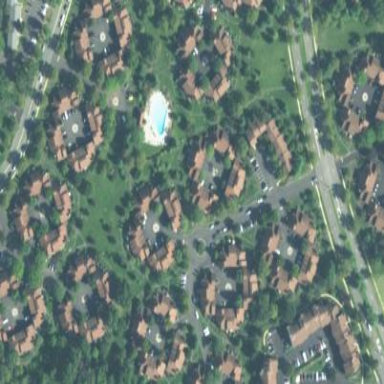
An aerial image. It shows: Residential area consisting of condominiums.